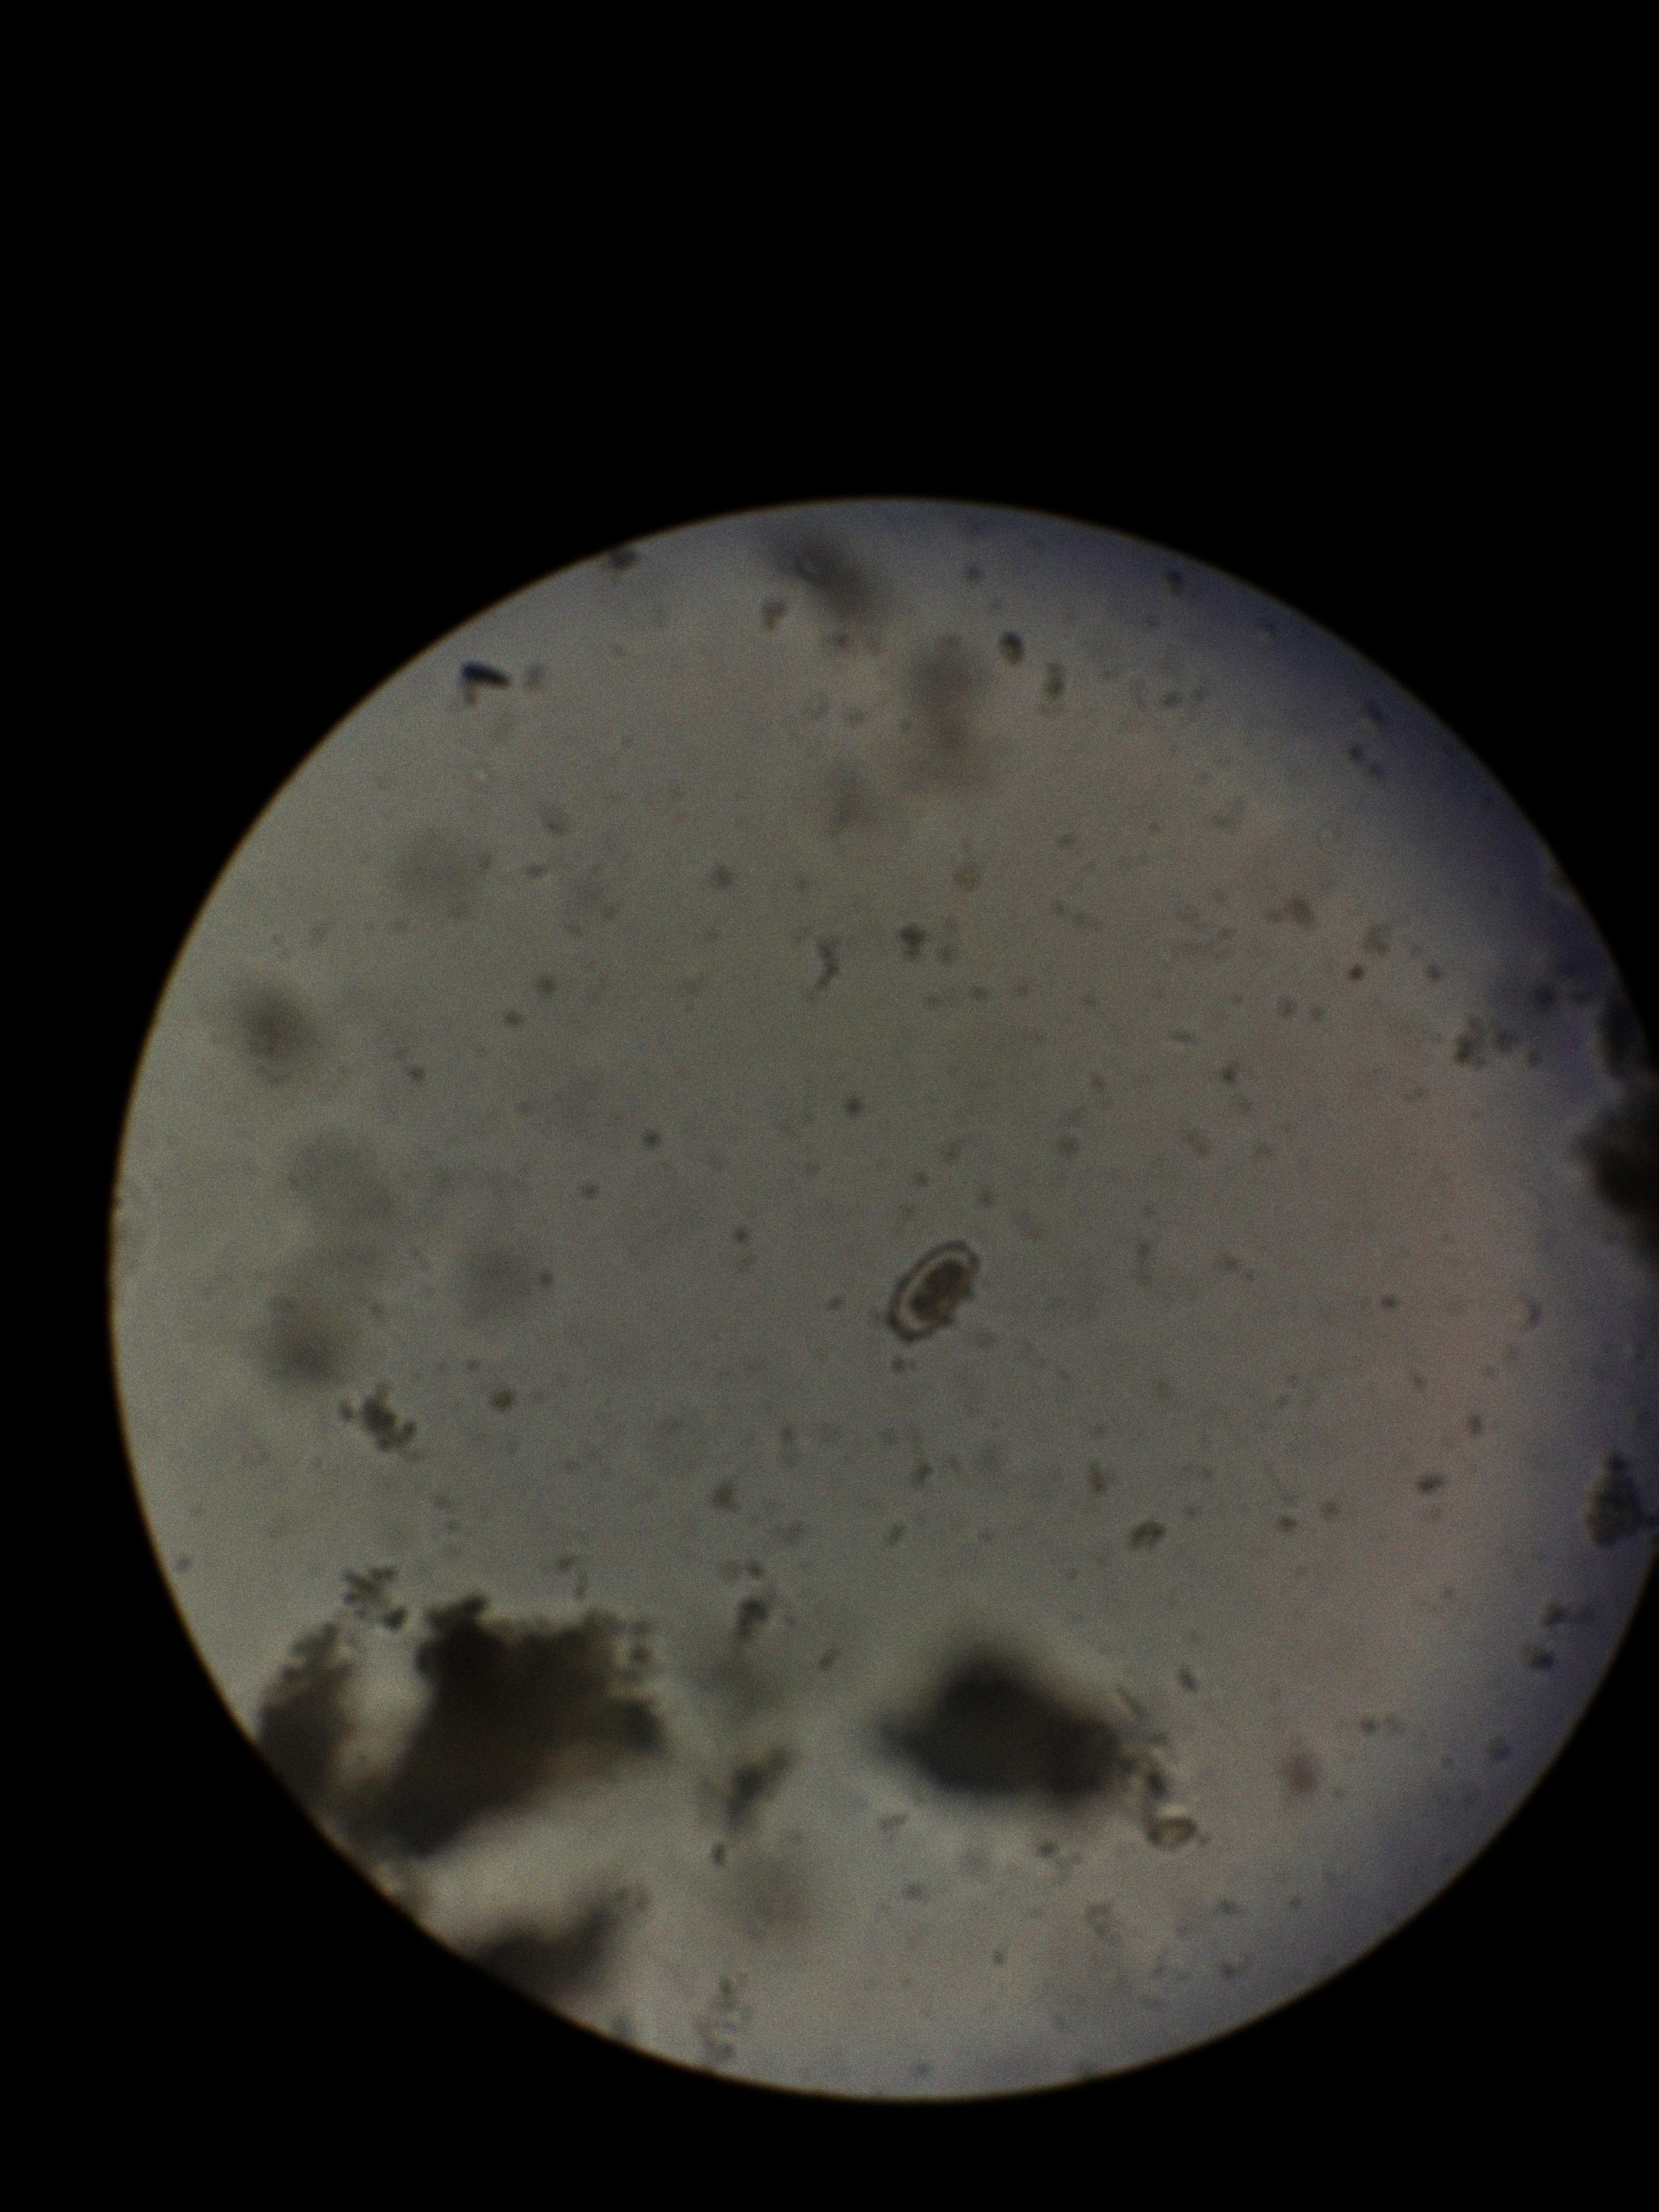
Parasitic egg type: Capillaria philippinensis